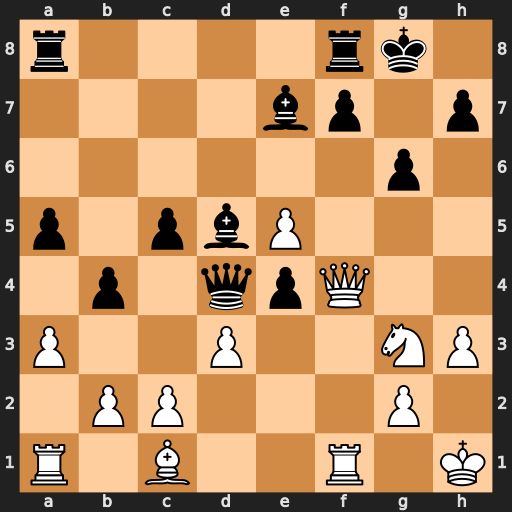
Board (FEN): r4rk1/4bp1p/6p1/p1pbP3/1p1qpQ2/P2P2NP/1PP3P1/R1B2R1K
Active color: w
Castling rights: -
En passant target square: -
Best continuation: Ne2 f6 Nxd4